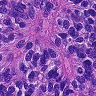
Metastatic tissue present: yes